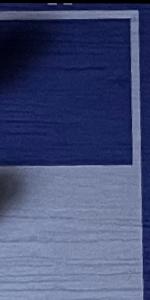
Label: Empty